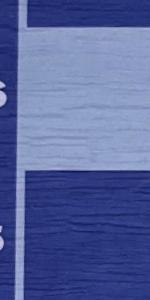
Label: Empty